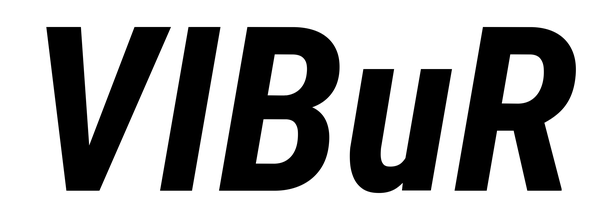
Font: Roboto-Italic_Condensed_Bold_Italic